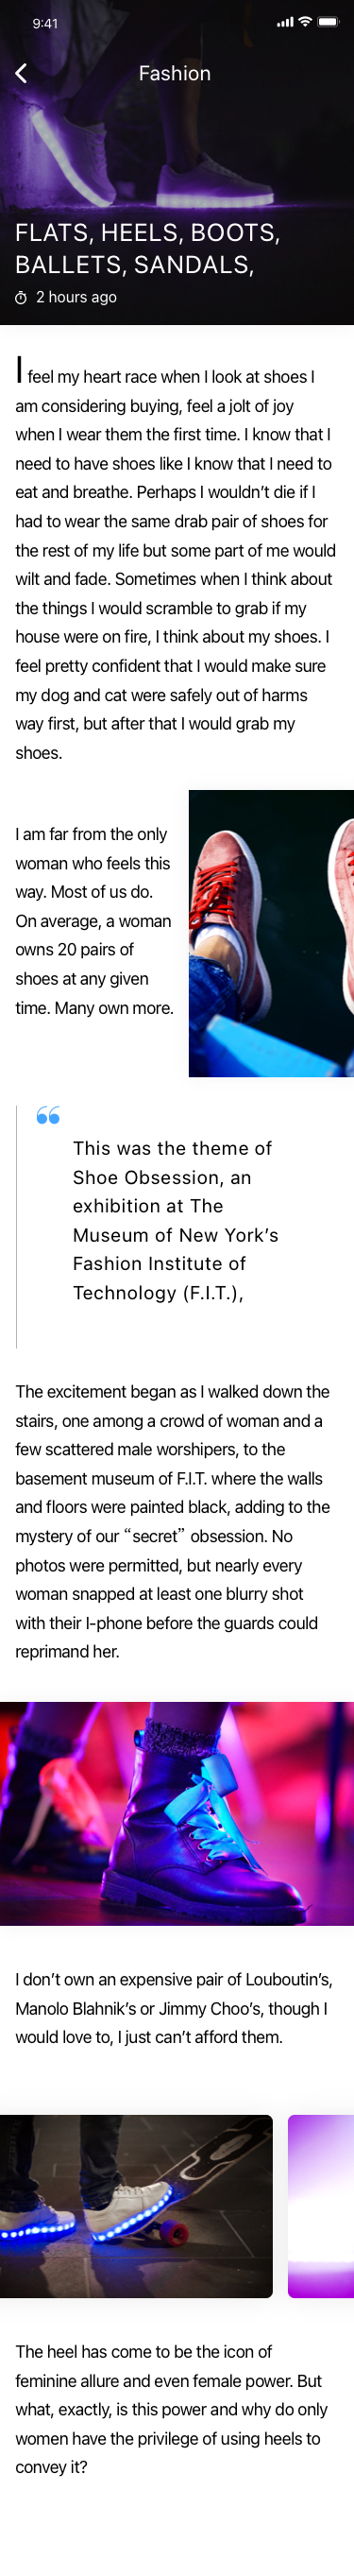
Text in this UI design:
Fashion
Flats, heels, boots, ballets, sandals, clogs, platforms, wedges, strappy, buckled, lace-ups, peep-toes, I love shoes, desire and lust after them.
2 hours ago
I feel my heart race when I look at shoes I am considering buying, feel a jolt of joy when I wear them the first time. I know that I need to have shoes like I know that I need to eat and breathe. Perhaps I wouldn’t die if I had to wear the same drab pair of shoes for the rest of my life but some part of me would wilt and fade. Sometimes when I think about the things I would scramble to grab if my house were on fire, I think about my shoes. I feel pretty confident that I would make sure my dog and cat were safely out of harms way first, but after that I would grab my shoes.
I am far from the only woman who feels this way. Most of us do. On average, a woman owns 20 pairs of shoes at any given time. Many own more.
This was the theme of Shoe Obsession, an exhibition at The Museum of New York’s Fashion Institute of Technology (F.I.T.),
The excitement began as I walked down the stairs, one among a crowd of woman and a few scattered male worshipers, to the basement museum of F.I.T. where the walls and floors were painted black, adding to the mystery of our “secret” obsession. No photos were permitted, but nearly every woman snapped at least one blurry shot with their I-phone before the guards could reprimand her.
I don’t own an expensive pair of Louboutin’s, Manolo Blahnik’s or Jimmy Choo’s, though I would love to, I just can’t afford them.
The heel has come to be the icon of feminine allure and even female power. But what, exactly, is this power and why do only women have the privilege of using heels to convey it?